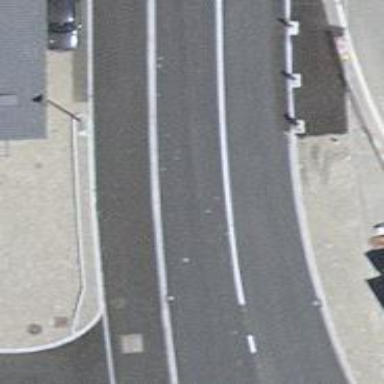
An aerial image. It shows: Secondary road with asphalt surface.